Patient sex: M
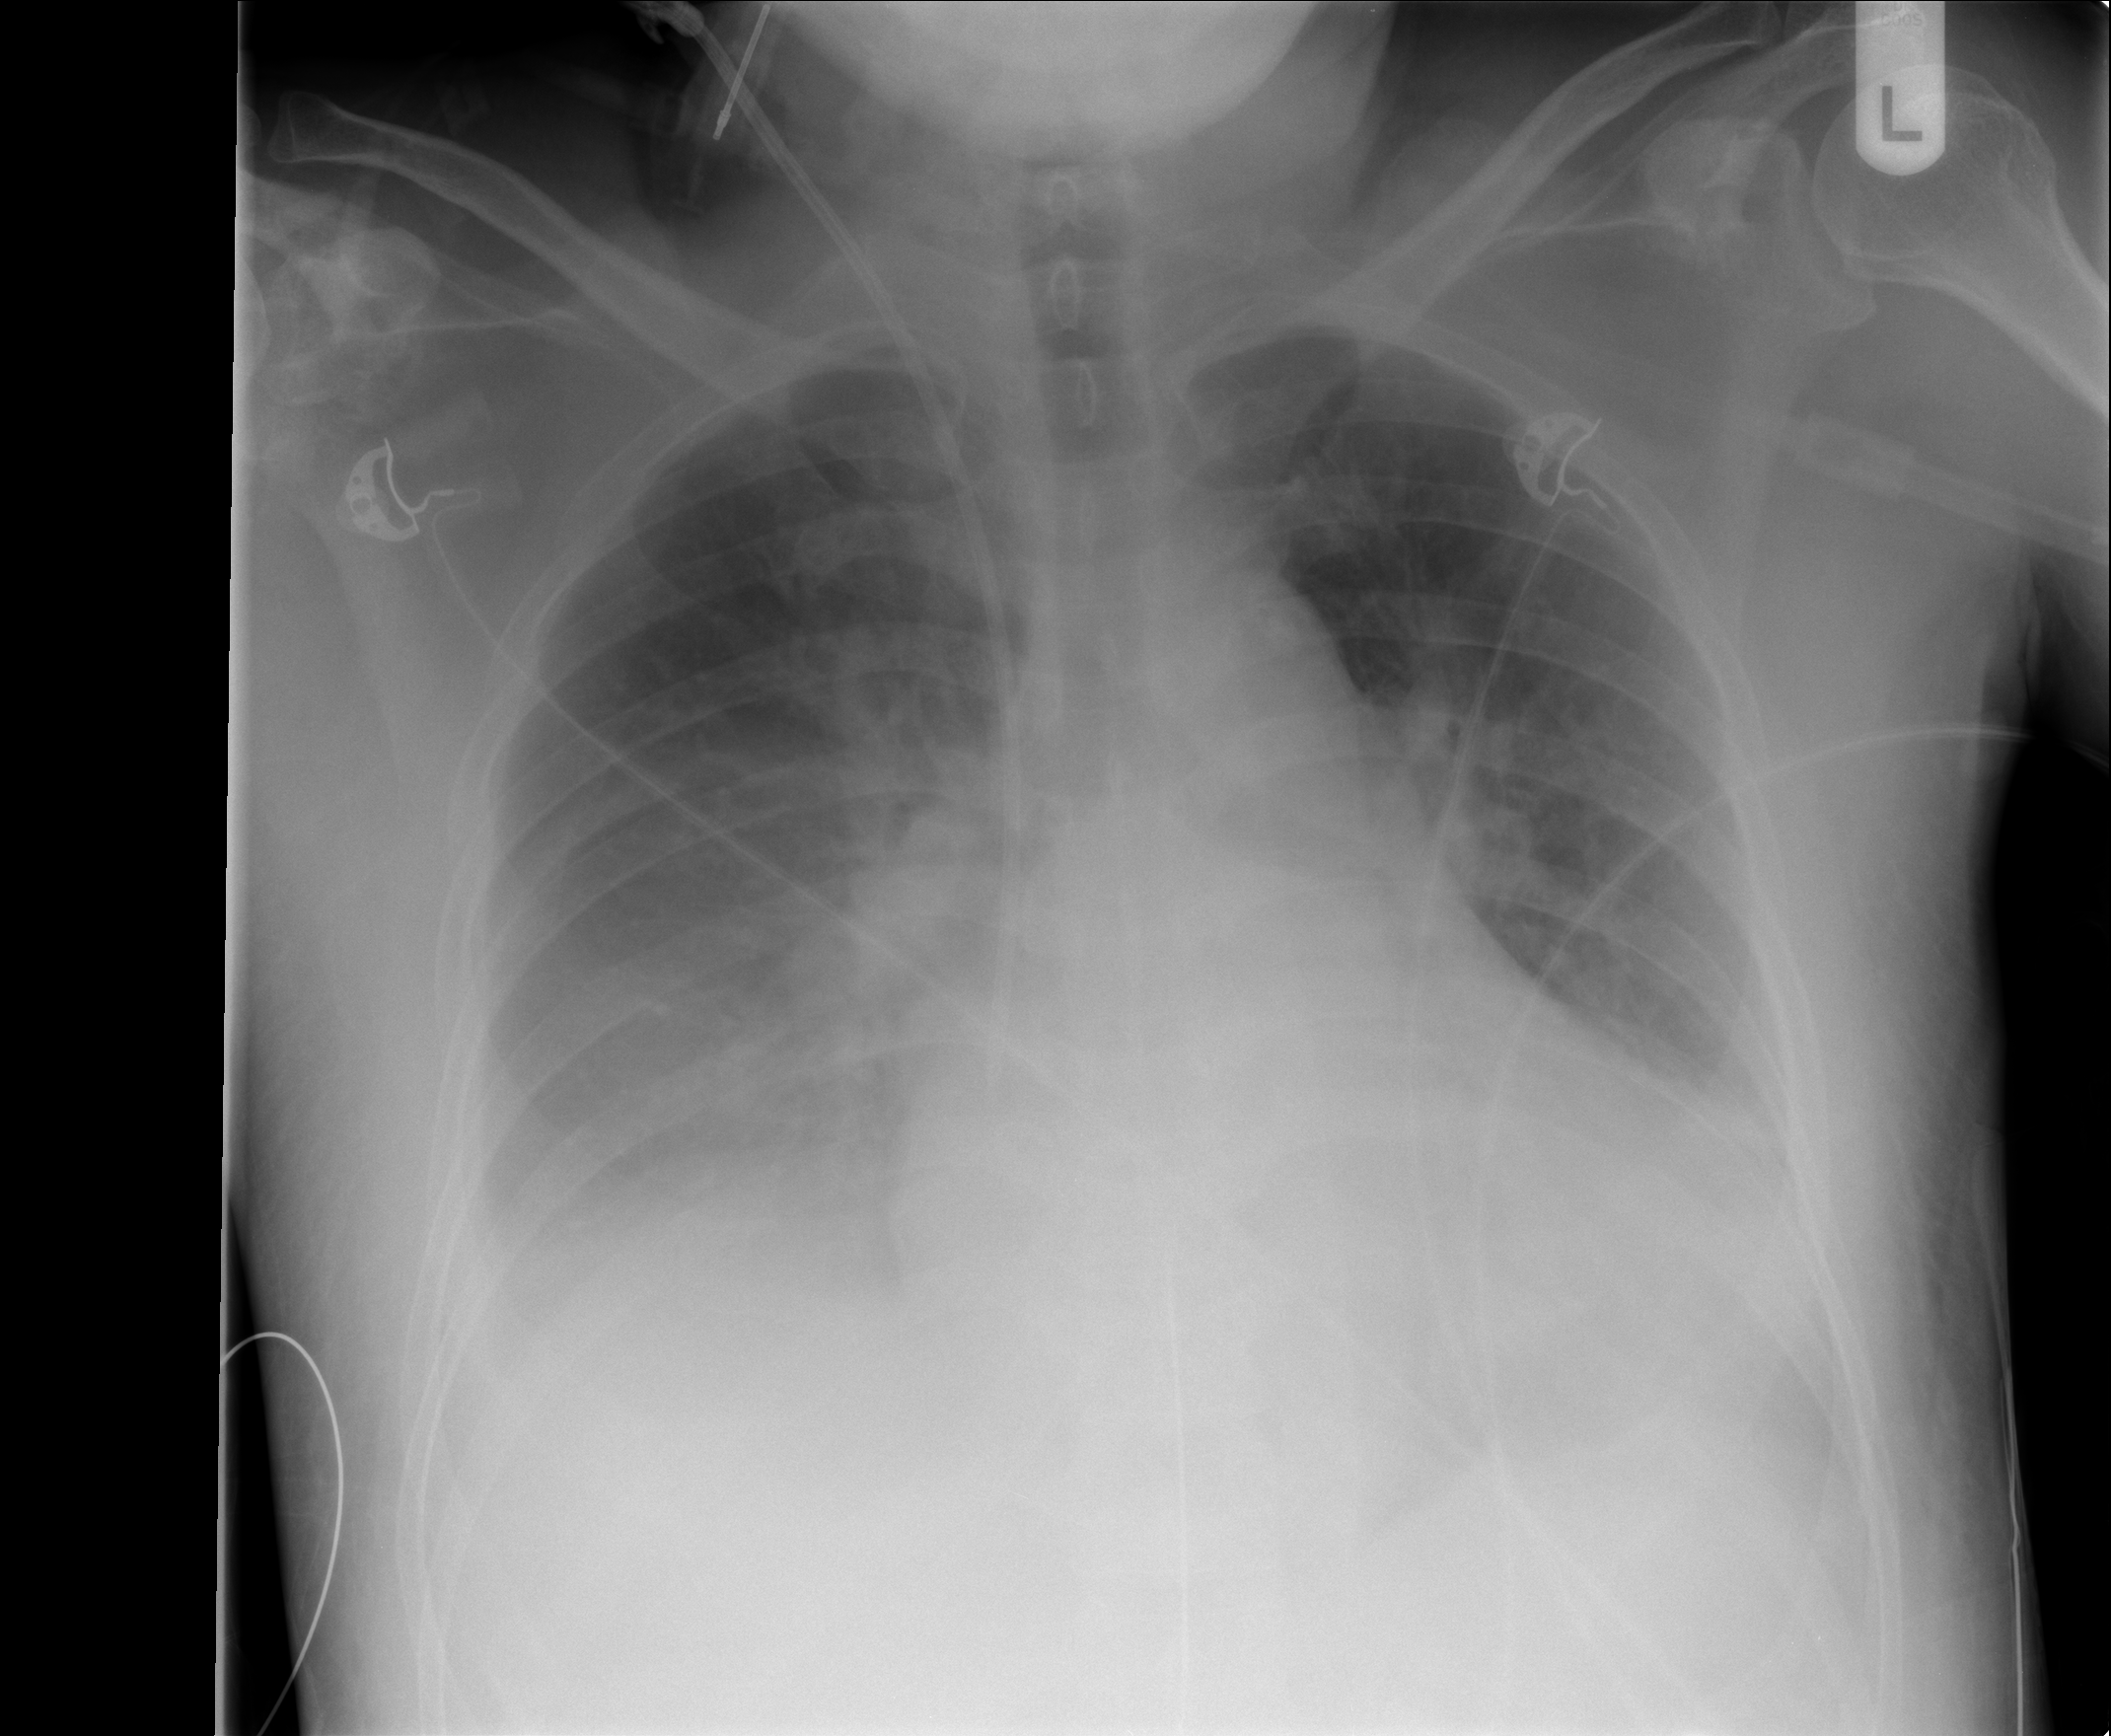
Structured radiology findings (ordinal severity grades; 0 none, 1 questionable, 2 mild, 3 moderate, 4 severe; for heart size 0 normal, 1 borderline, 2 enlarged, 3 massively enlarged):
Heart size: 1
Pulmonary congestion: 0
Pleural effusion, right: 3
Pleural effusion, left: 2
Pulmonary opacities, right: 0
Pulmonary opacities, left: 0
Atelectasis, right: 2
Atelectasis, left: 2